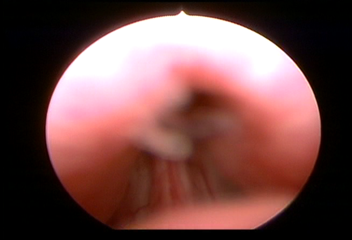
Modality: WLC
Class: Normal mucosa
Bladder cancer association: No